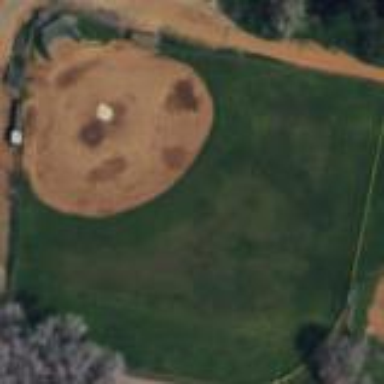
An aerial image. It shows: Baseball pitch for leisure land.